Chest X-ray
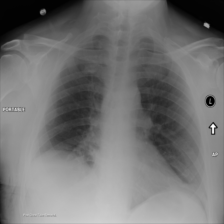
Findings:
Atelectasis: positive
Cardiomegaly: negative
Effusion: negative
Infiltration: negative
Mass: negative
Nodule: negative
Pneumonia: negative
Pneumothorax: negative
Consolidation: negative
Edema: negative
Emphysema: positive
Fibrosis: negative
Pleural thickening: negative
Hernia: negative